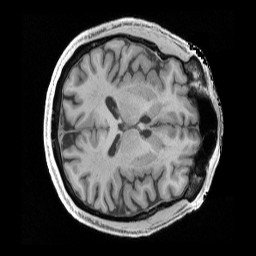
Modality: T1w
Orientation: axial
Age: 73
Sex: male
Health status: healthy
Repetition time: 2.4 s
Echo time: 0.00222 s